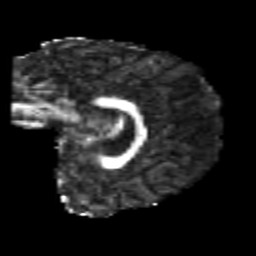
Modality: FA
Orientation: sagittal
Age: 23
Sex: male
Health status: healthy
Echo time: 0.074 s